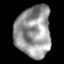
Tissue: lung
Cell type: Fibroblasts
Senescence score: 0.1536
Nuclear area (px): 1789
Mean DAPI intensity: 151.632